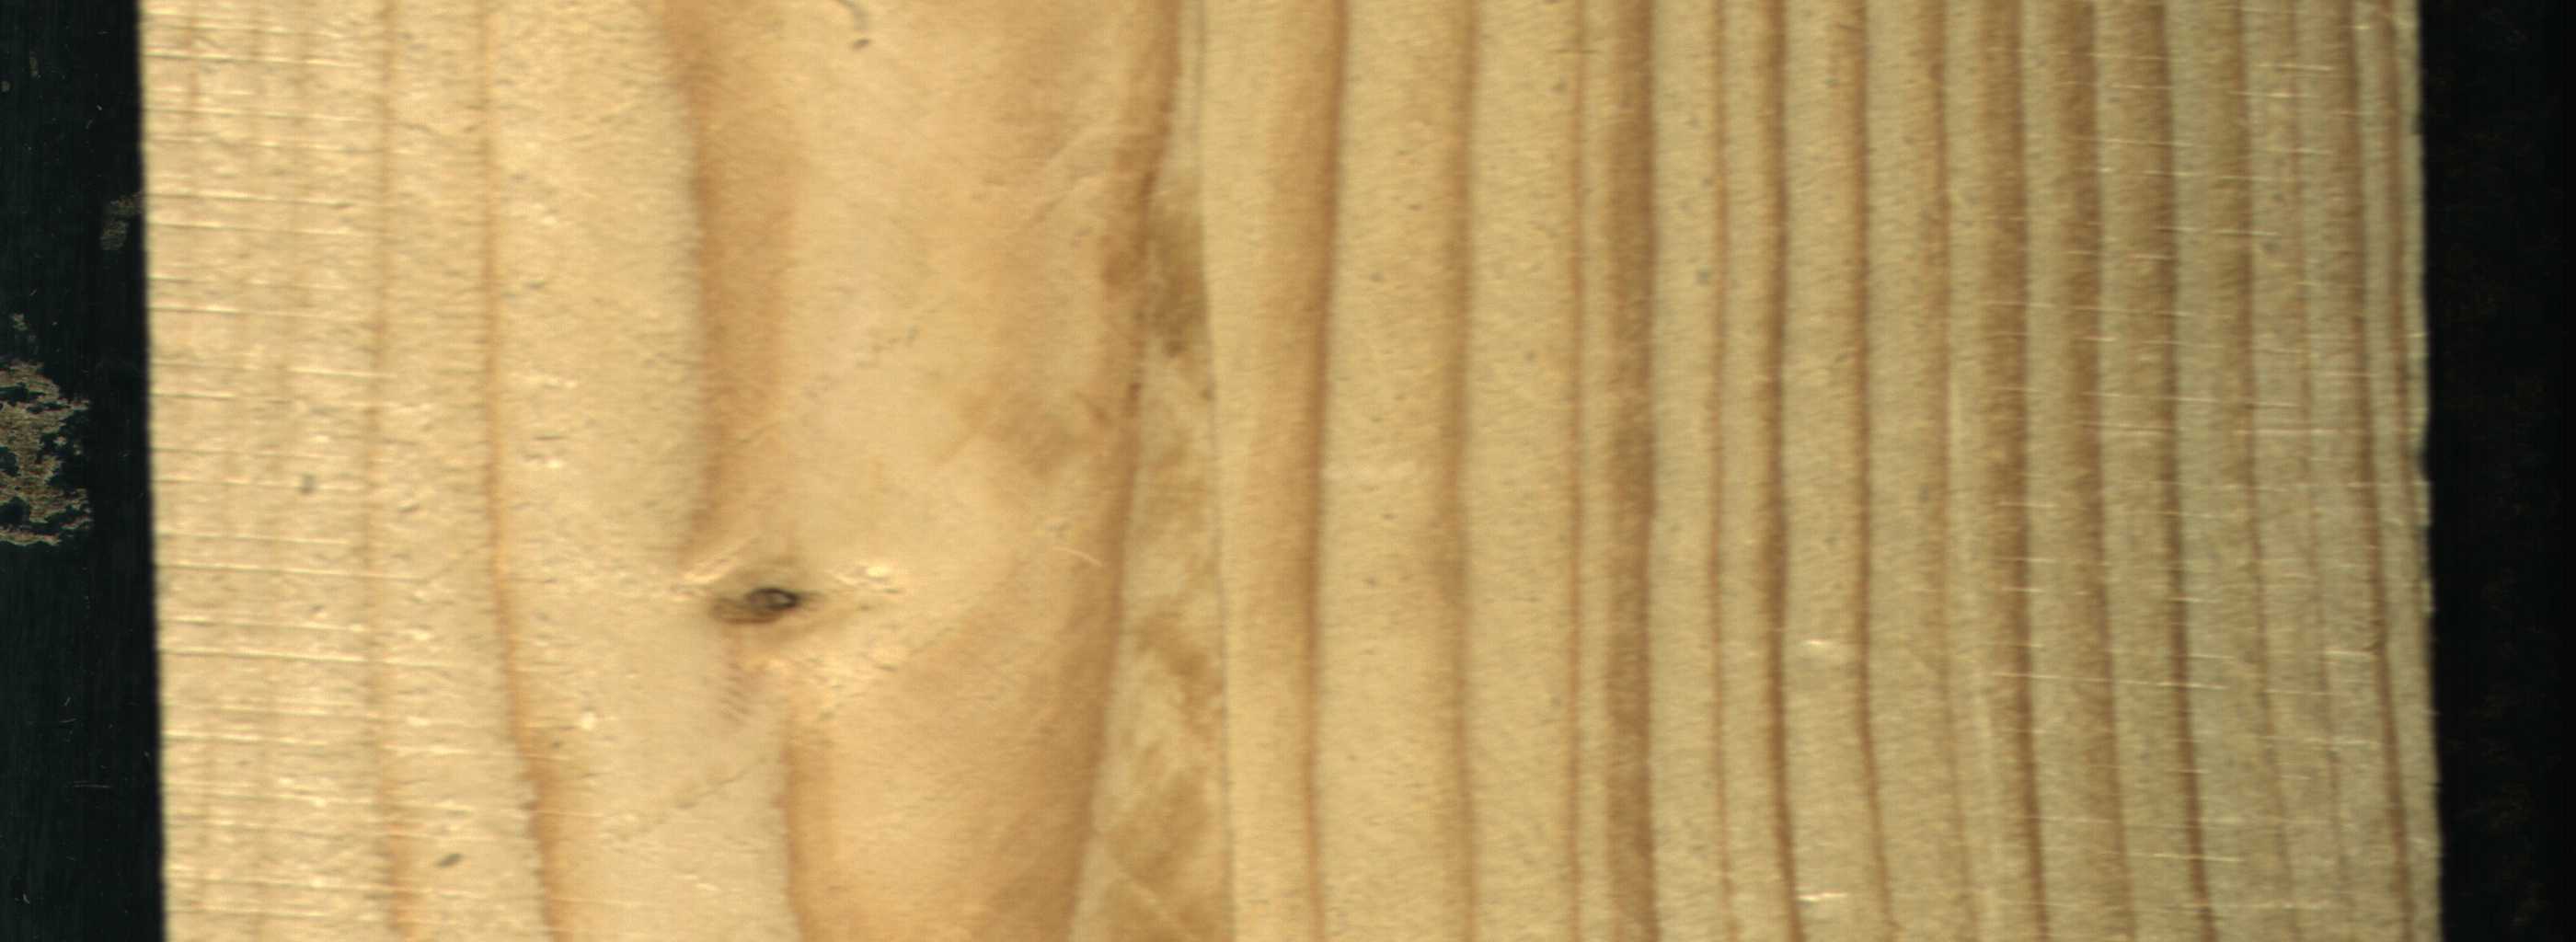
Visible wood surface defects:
Live_Knot